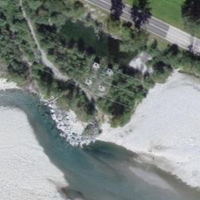
EUNIS habitat code: 15
Species observed at this site:
Vanessa cardui
Lycaena phlaeas
Vanessa atalanta